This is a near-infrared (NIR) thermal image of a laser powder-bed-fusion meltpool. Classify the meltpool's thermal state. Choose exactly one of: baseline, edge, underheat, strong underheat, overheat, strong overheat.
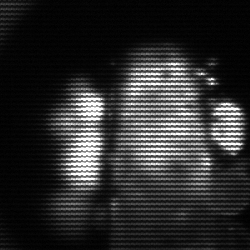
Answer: strong underheat